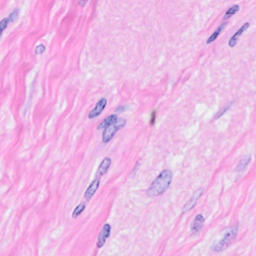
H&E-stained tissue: Breast